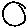
Label: circle